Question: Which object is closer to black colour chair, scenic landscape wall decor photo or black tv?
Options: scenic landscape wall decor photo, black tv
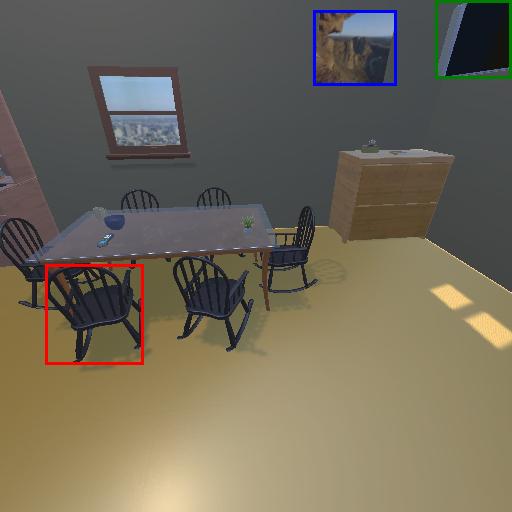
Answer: scenic landscape wall decor photo